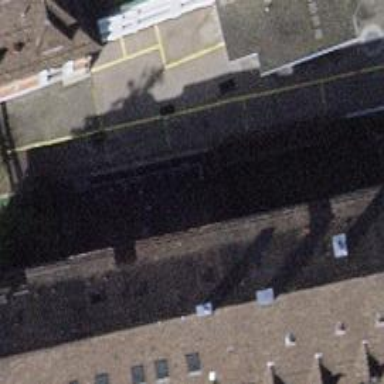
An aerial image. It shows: Building with gabled row roof.